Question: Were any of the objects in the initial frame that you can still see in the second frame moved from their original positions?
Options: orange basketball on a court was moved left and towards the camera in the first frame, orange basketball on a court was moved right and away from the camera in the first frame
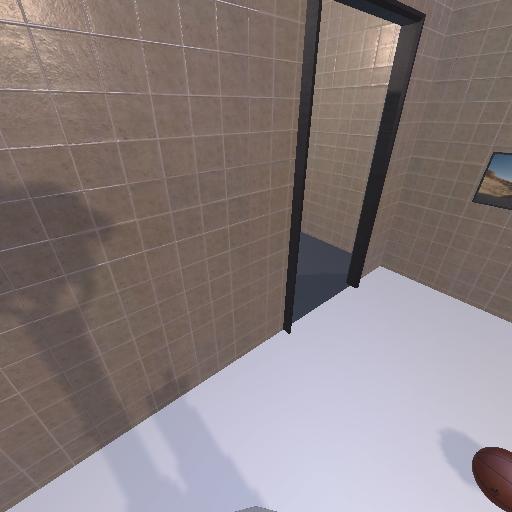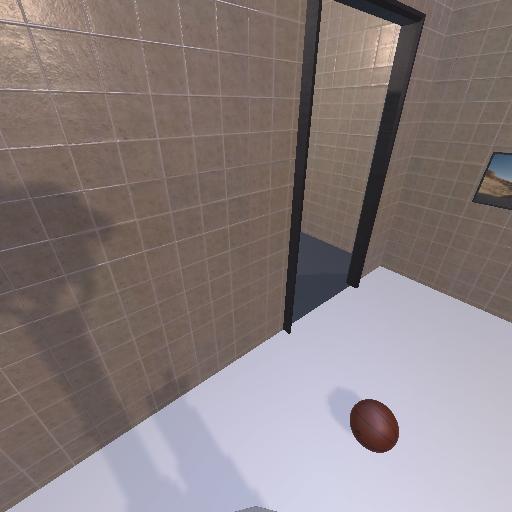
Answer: orange basketball on a court was moved left and towards the camera in the first frame